Question:
i want to count number of employees who have gmail or yahoo account
the result should be
'''
email, count
gmail.com 3
yahoo.com 2
'''
tried so far
'''
select count(emailid)
from employee
where emailid IN (select emailid from employee
WHERE emailid like '%@gmail.com'
or select emailid from employee WHERE emailid like '%@yahoo.com')
'''
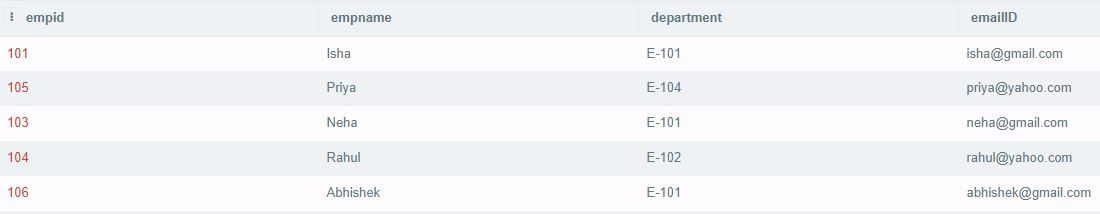
Answer: '''
select SUBSTRING_INDEX(Email,'@',-1), count(*) Count
from employee
where Email like '%gmail.com' or email like '%yahoo.com'
group by SUBSTRING_INDEX(Email,'@',-1)
'''